You are looking at raw rotor-rig vibration samples arranged as a grayscale image. Determine the machine's mechanical condition. Answer with exactly one of: normal, misalignment, unbalance, looseness.
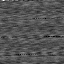
Answer: looseness